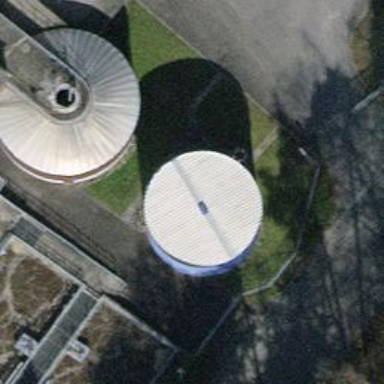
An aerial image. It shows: Silo building.